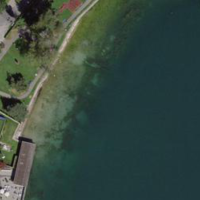
EUNIS habitat code: 14
Species observed at this site:
Lythrum salicaria
Thymus pulegioides
Corvus corone
Podiceps cristatus
Fulica atra
Fagus sylvatica
Picea abies
Sambucus nigra
Chroicocephalus ridibundus
Fragaria moschata
Poecile palustris
Taxus baccata
Larus michahellis
Cygnus olor
Erigeron canadensis
Asplenium scolopendrium
Erithacus rubecula
Castanea sativa
Pica pica
Phoenicurus ochruros
Garrulus glandarius
Aesculus hippocastanum
Circaea lutetiana
Corvus corax
Motacilla cinerea
Cyanistes caeruleus
Corylus avellana
Anas platyrhynchos
Chloris chloris
Larus canus
Aix galericulata
Medicago sativa
Fringilla coelebs
Passer domesticus
Aythya fuligula
Lotus corniculatus
Phalacrocorax carbo
Mareca strepera
Acer pseudoplatanus
Hirundo rustica
Milvus milvus
Motacilla alba
Delichon urbicum